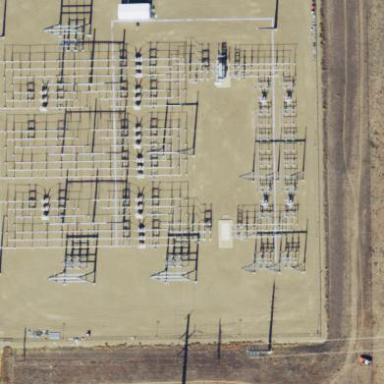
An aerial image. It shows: Transmission substation.